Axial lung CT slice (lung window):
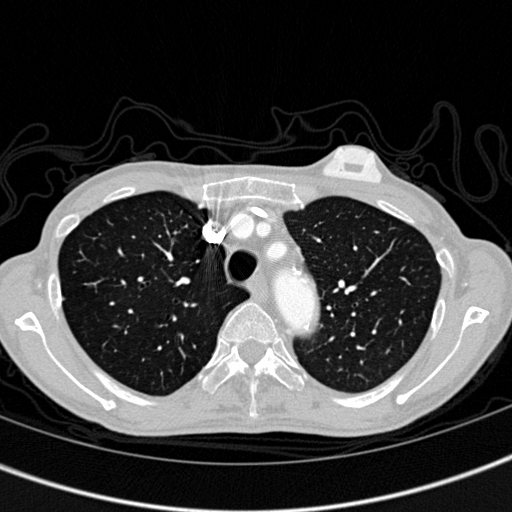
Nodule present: no